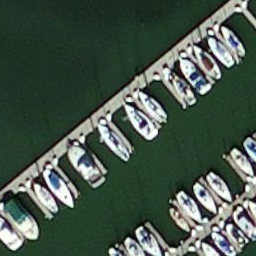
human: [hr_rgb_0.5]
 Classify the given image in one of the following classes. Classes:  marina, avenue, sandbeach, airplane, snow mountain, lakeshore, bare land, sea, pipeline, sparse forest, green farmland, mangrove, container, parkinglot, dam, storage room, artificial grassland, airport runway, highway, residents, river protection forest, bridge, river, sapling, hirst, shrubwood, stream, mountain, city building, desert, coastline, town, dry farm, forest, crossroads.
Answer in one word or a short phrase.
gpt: marina